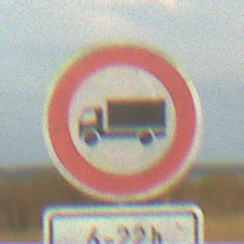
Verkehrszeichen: VerbotFuerKraftfahrzeugeUeberDreiKommaFuenfTonnen
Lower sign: ZeitangabenMitBeschraenkungAufWochentage4
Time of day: SunriseSunset
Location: Outdoor (Nature)
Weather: PartlyCloudy
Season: NotSpecified
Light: Natural